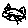
Label: cat